Field crop: maize
Growth stage: 2
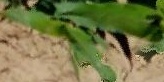
Species: maize